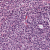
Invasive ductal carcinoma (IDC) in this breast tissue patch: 1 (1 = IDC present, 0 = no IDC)